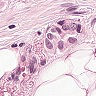
Metastatic tissue present: yes